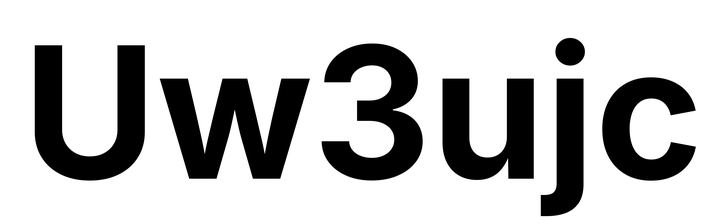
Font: Inter_Bold